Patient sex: M
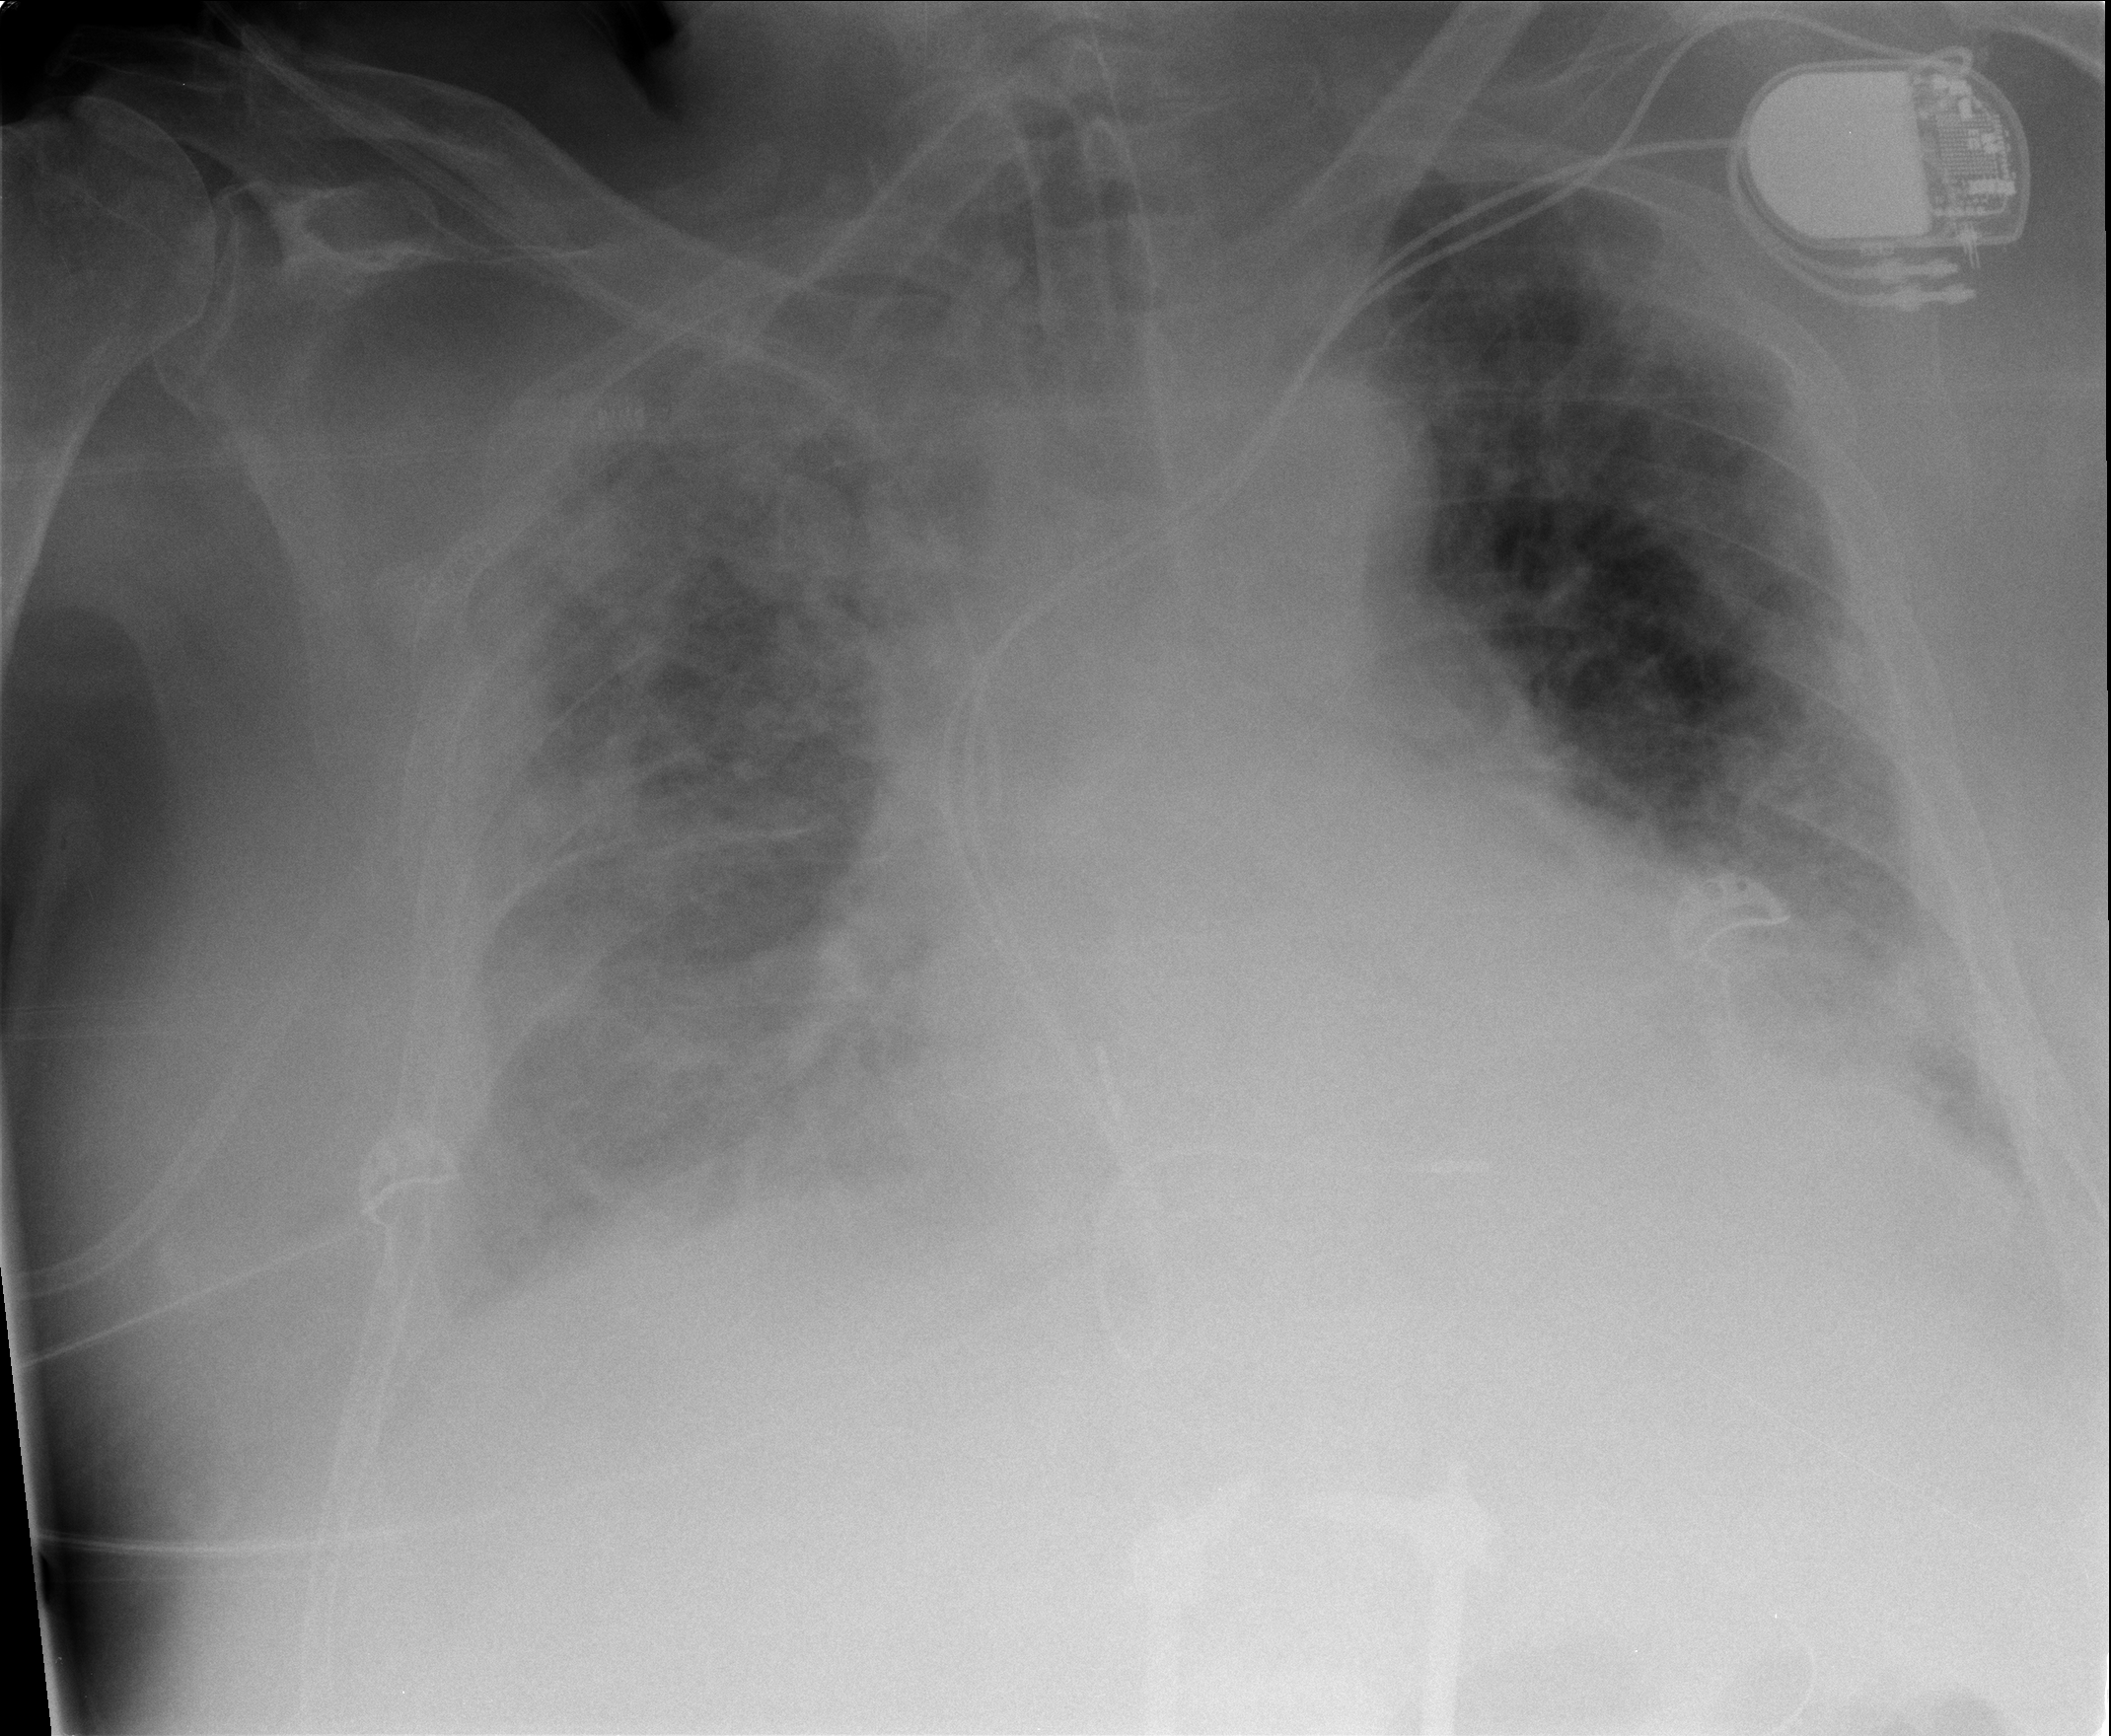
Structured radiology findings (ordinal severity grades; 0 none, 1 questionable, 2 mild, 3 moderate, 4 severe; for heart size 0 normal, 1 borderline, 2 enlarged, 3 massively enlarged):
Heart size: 2
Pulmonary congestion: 3
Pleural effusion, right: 3
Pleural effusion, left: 2
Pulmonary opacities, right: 2
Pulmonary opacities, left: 0
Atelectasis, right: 2
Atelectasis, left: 2